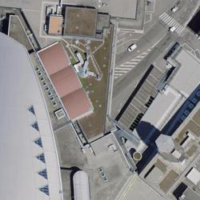
EUNIS habitat code: 57
Species observed at this site:
Milvus milvus
Ribes nigrum
Corvus corone
Columba livia
Motacilla alba